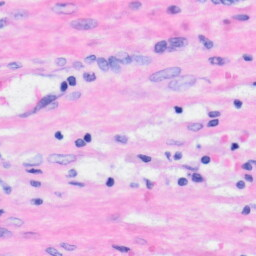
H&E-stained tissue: Liver